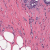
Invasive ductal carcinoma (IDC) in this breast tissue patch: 0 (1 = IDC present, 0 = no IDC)